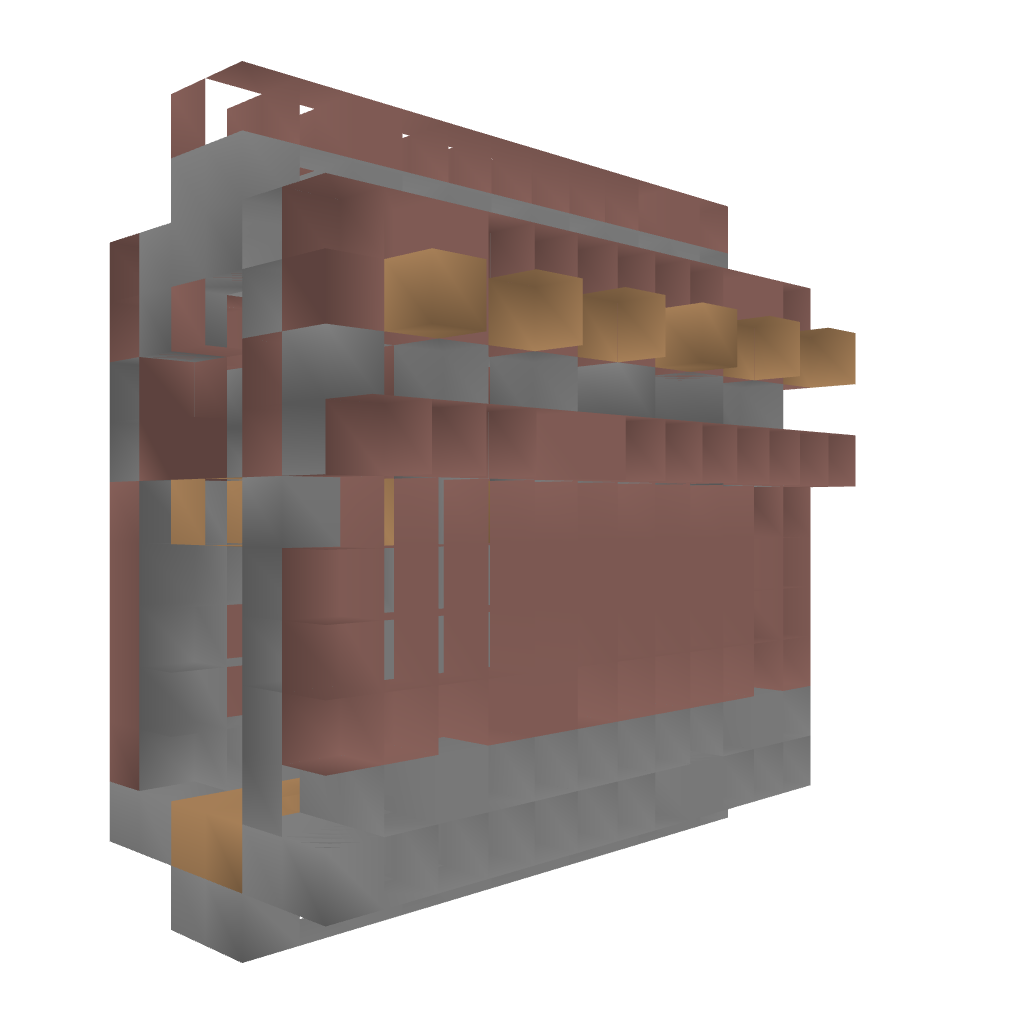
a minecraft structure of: Castle Module - Wall bad low quality